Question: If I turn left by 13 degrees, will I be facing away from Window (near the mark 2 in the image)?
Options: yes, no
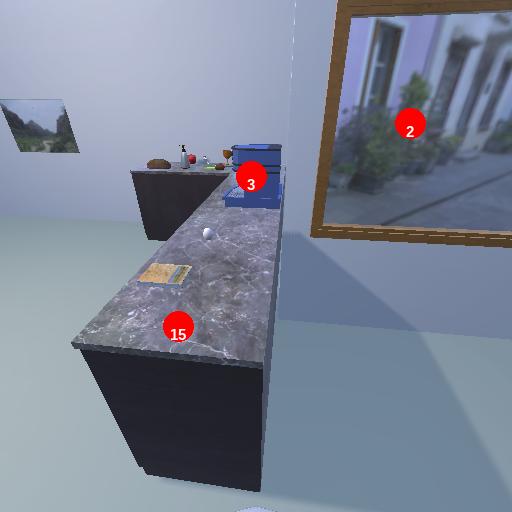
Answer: yes